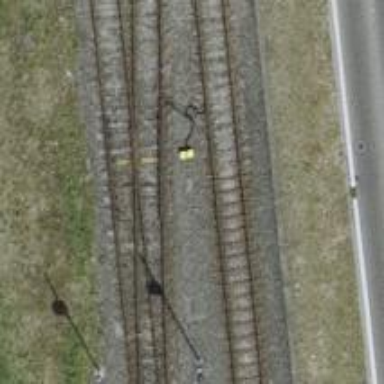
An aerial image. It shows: Single-track railway with electrified contact lines.